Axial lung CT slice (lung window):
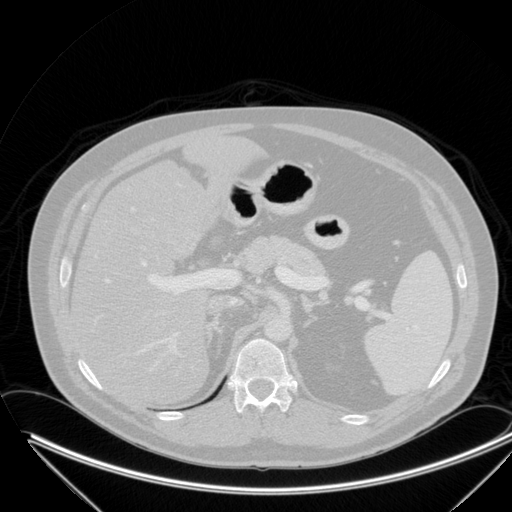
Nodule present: no